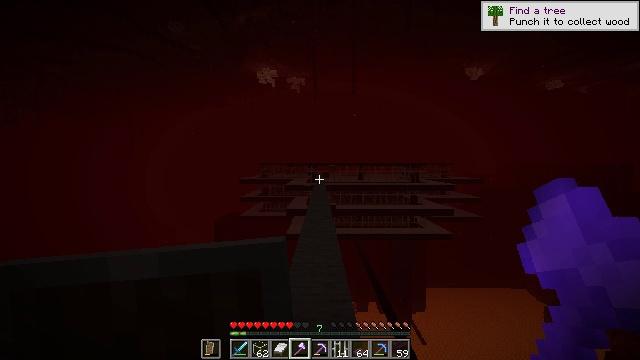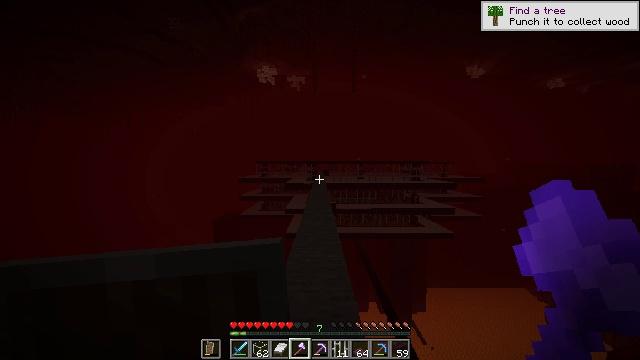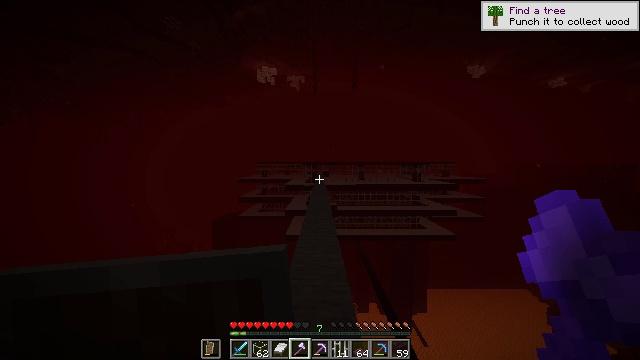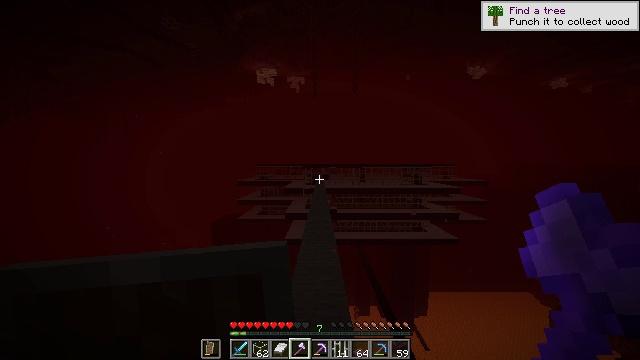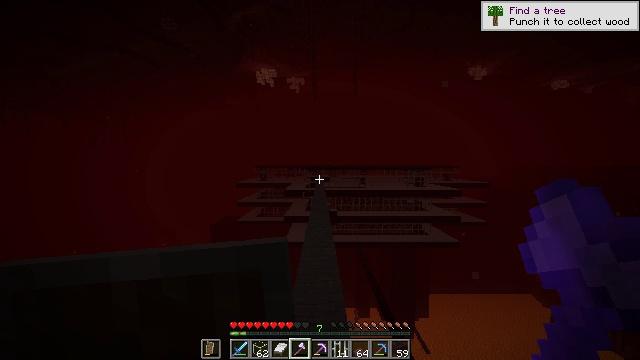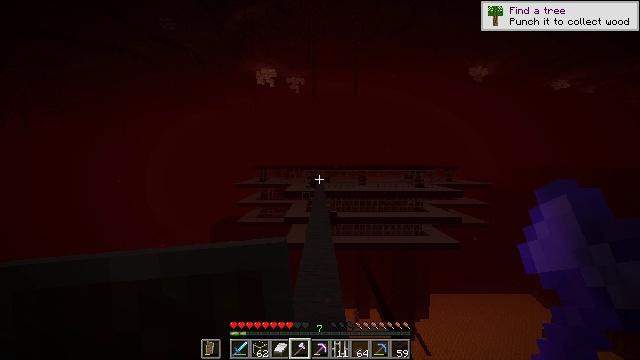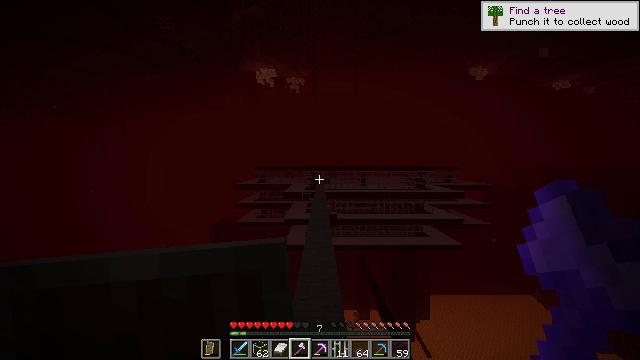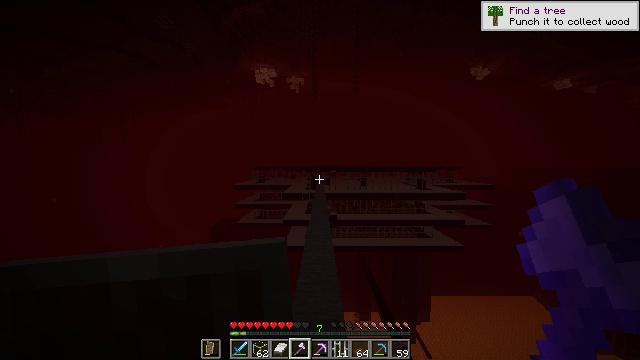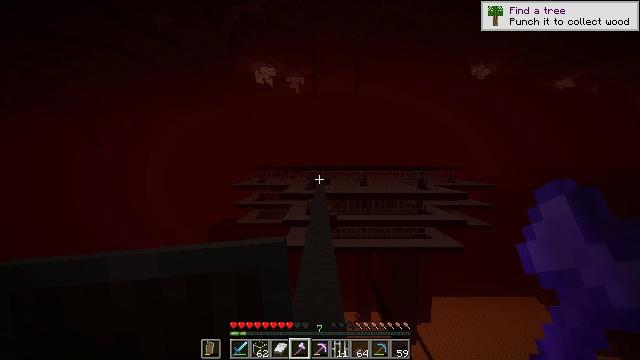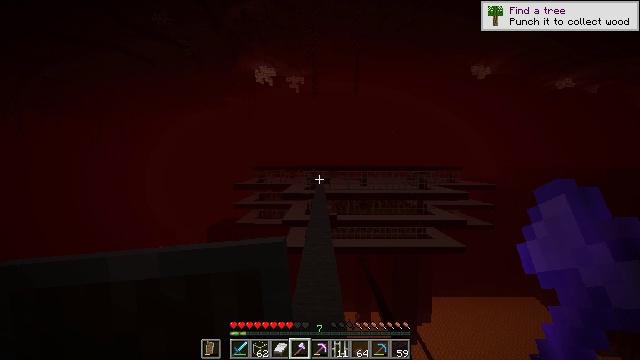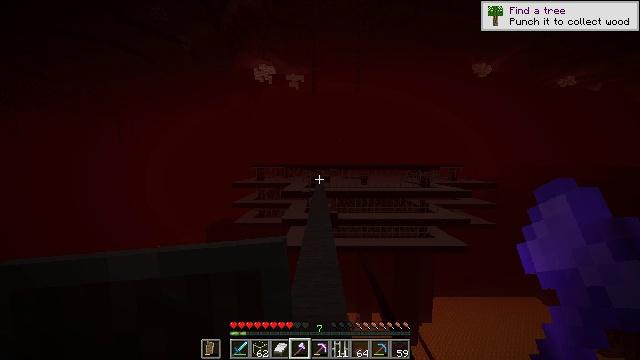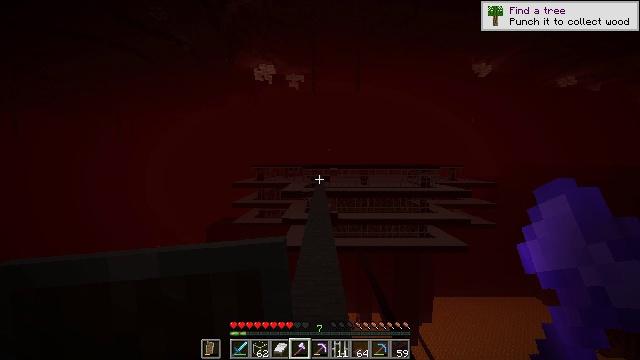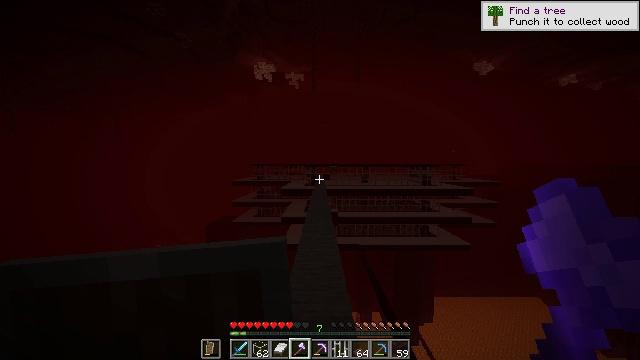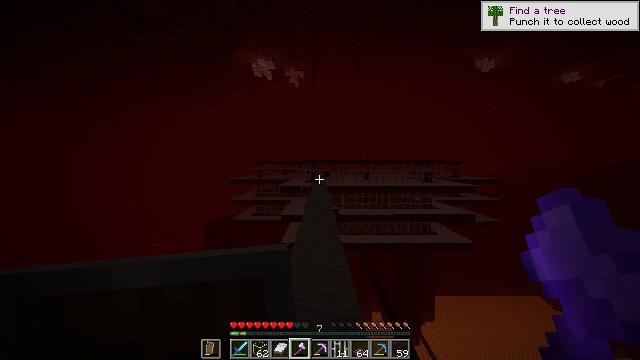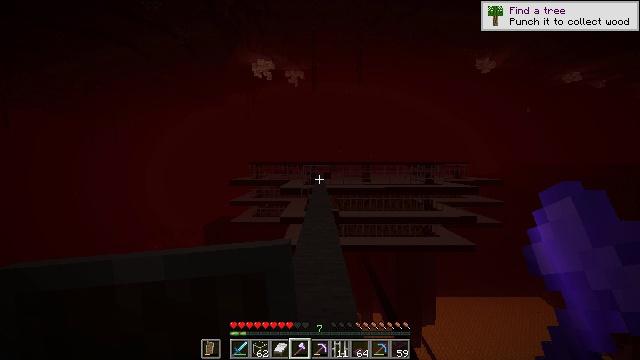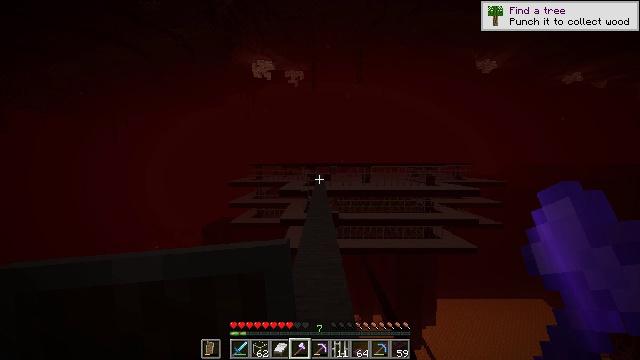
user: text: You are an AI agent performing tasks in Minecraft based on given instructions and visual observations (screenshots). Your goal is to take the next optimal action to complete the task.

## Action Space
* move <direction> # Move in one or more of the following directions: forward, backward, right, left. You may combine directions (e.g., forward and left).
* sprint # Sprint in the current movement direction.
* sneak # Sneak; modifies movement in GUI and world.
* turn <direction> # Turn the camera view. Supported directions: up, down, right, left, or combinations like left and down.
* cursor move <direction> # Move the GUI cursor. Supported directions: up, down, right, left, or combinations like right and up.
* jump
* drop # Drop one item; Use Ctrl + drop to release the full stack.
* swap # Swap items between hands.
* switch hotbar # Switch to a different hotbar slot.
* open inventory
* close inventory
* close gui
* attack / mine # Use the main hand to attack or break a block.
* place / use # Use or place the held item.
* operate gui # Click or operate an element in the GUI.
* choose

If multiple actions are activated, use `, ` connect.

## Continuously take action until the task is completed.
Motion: motion action
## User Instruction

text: Attack the wither rose to collect it.
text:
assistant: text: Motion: move forward, jump
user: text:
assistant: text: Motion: move forward, jump
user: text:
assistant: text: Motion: move forward, jump
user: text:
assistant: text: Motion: move forward, jump
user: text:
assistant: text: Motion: move forward, jump
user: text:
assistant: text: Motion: move forward, jump
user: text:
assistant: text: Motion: move forward, jump
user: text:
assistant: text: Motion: move forward, jump
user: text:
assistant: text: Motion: move forward, jump
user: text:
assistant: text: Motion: move forward, jump
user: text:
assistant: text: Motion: move forward, jump
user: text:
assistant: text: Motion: move forward, jump
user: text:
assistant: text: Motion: move forward, jump
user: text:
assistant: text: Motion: move forward, jump
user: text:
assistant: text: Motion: move forward, jump
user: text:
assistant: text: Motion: move forward, jump
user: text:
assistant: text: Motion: move forward, jump
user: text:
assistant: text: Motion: move forward, jump
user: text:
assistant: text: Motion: move forward, jump
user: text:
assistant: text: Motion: move forward, jump
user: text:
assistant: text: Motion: move forward, jump
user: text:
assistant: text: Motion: move forward, jump
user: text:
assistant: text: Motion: move forward, jump
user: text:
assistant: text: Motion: move forward, jump
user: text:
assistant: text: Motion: move forward, jump
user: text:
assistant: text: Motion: move forward, jump
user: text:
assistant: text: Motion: move forward, jump
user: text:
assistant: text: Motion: move forward, jump
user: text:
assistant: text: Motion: move forward, jump
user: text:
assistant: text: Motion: move forward, jump